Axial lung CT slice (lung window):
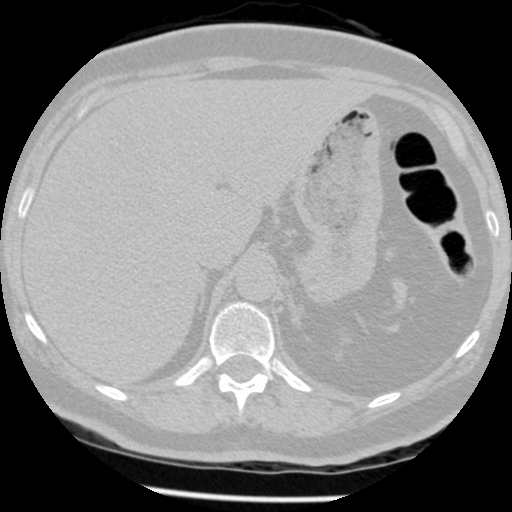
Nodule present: no